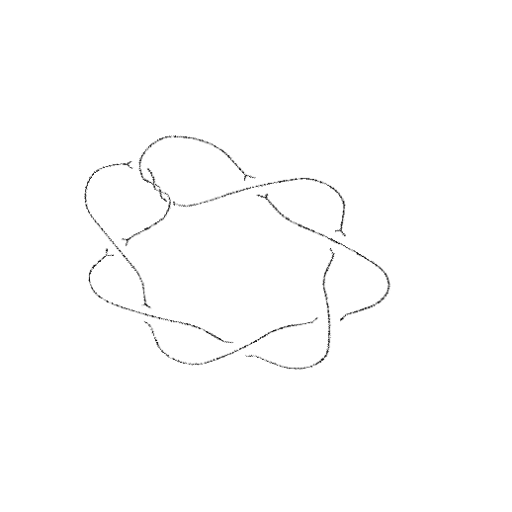
Crossing number: 10